Question: I'am trying to draw a route on google's MapView. but my line is not drawed on the streets like this in screenshot

I've used this code:
'''
GeoPoint gp1;
GeoPoint gp2 = null;
StringBuilder sb = new StringBuilder();
sb.append("http://maps.google.com/maps/api/directions/xml").append("?origin=").append(origin)
.append("&destination=").append(destination)
.append("&mode=driving&sensor=true&language=de");
System.out.println(sb.toString());
xmlPaser parser = new xmlPaser();
String xml = parser.getXmlFromUrl(sb.toString());
Document doc = parser.XmlFromString(xml);
System.out.println(doc);
NodeList start = doc.getElementsByTagName("start_location");
NodeList end = doc.getElementsByTagName("end_location");
for (int intLoop = 0 ; intLoop < start.getLength() ; intLoop++){
Element eStart = (Element) start.item(intLoop);
Element eEnd = (Element) end.item(intLoop);
String test = parser.getValue(eStart, "lat");
String test2 = parser.getValue(eStart, "lng");
if (intLoop == 0){
gp1 = new GeoPoint((int) (Double.parseDouble(parser.getValue(eStart, "lat")) * 1E6),(int) (Double.parseDouble(parser.getValue(eStart, "lng")) * 1E6));
}else{
gp1 = gp2;
}
gp2 = new GeoPoint((int) (Double.parseDouble(parser.getValue(eEnd, "lat")) * 1E6),(int) (Double.parseDouble(parser.getValue(eEnd, "lng")) * 1E6));
ViewMap.getMap().getOverlays().add(new DirectionPathOverlay(gp1, gp2));
}
}
'''
how can i draw the line on the street overlay?
thank you
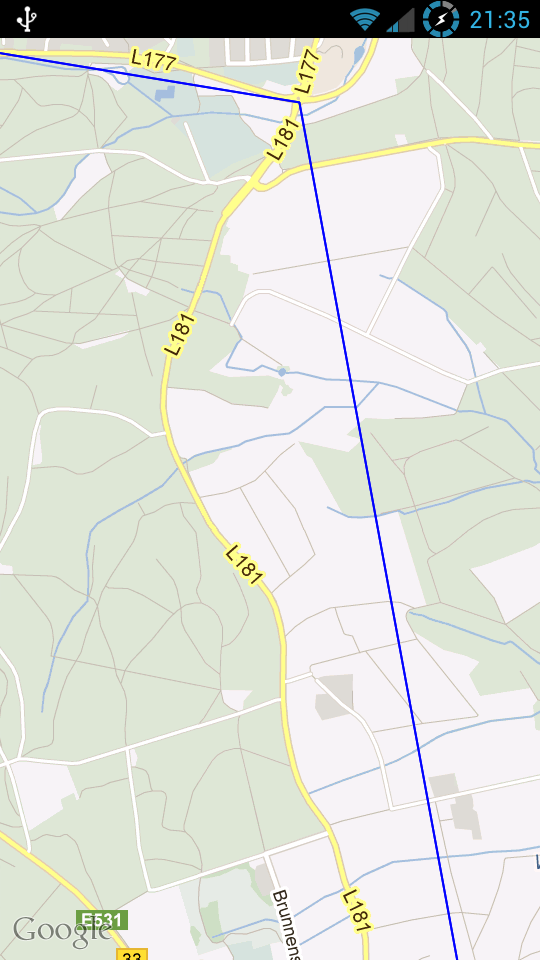
Answer: I've solved the problem.
I'am posting this answer if someone else have the same problem.
the start- & end_location are just the main points of the route. to draw a detailed view of the route you have to use the from the xml and parse this to geoPoint.
to do this i've used this function: <URL>
then you have to pass the geoPoints to your draw method.
greetings.